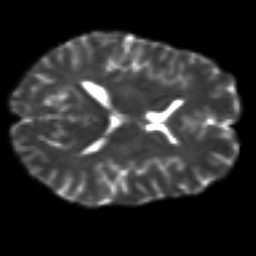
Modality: T2w
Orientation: axial
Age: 48
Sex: male
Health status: ill
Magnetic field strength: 3 T
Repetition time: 8.4 s
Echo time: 0.0926 s